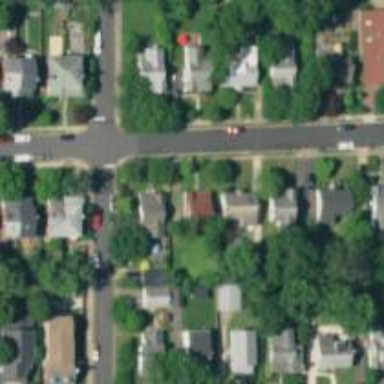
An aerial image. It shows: Neighborhood.